Question: I have three buttons on my windows form

and each button has got it's own method except , when I hit on , it'll setup the time to be '0' along with some additional setup, similarly when I hit on it gets the current time and calculates time .
Button will fire button click event followed by button click event.
---
from the above setup, either way I get the same timings for & (ex:T0=0, T1=0.1sec), now My question is, If I hit button is there any way to achieve timings as , ?
any suggestions would be much appreciated & Thanks for your time..:)
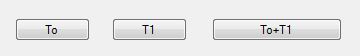
Answer: Looks like you just need to provide some base value for calculation:
'''
void CalculateT0(DateTime calculationBase) {...}
void CalculateT1(DateTime calculationBase) {...}
void T0_ButtonClick(...)
{
CalculateT0(DateTime.Now);
}
void T1_ButtonClick(...)
{
CalculateT1(DateTime.Now);
}
void T0Plus1_ButtonClick(...)
{
var calculationBase = DateTime.Now;
CalculateT0(calculationBase);
CalculateT1(calculationBase);
}
'''
.
About firing two events at the same time.
The first, you're question has nothing about firing events. You have such kind of code now:
'''
void T0Plus1_ButtonClick(...)
{
T0_ButtonClick(...);
T1_ButtonClick(...);
}
'''
This is an 'Button0.Click' or 'Button1.Click' event firing. This code just call two methods (even if they're used as event handlers somewhere). You can't fire an event outside the object, where that event declared.
The second, you can't call any two methods at the time because of OS nature, it is just not a real-time OS. Of course, this is impossible using single thread (like in your example), because thread executes its instructions sequentially, but using multiple threads this is impossible to - there's no guarantee, that two threads will start simultaneously (and there's no such API).